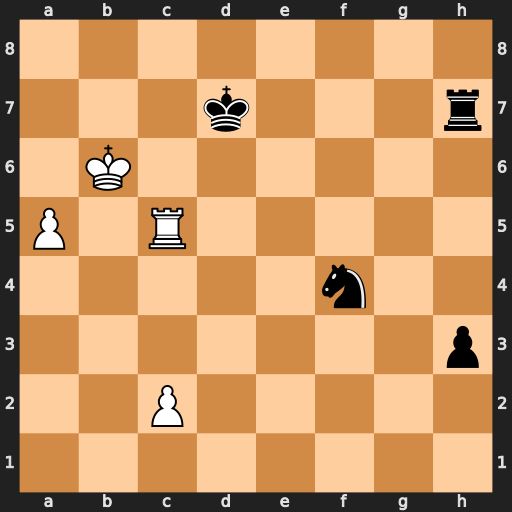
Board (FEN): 8/3k3r/1K6/P1R5/5n2/7p/2P5/8
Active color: w
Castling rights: -
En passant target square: -
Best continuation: Rc7+ Ke6 Rxh7